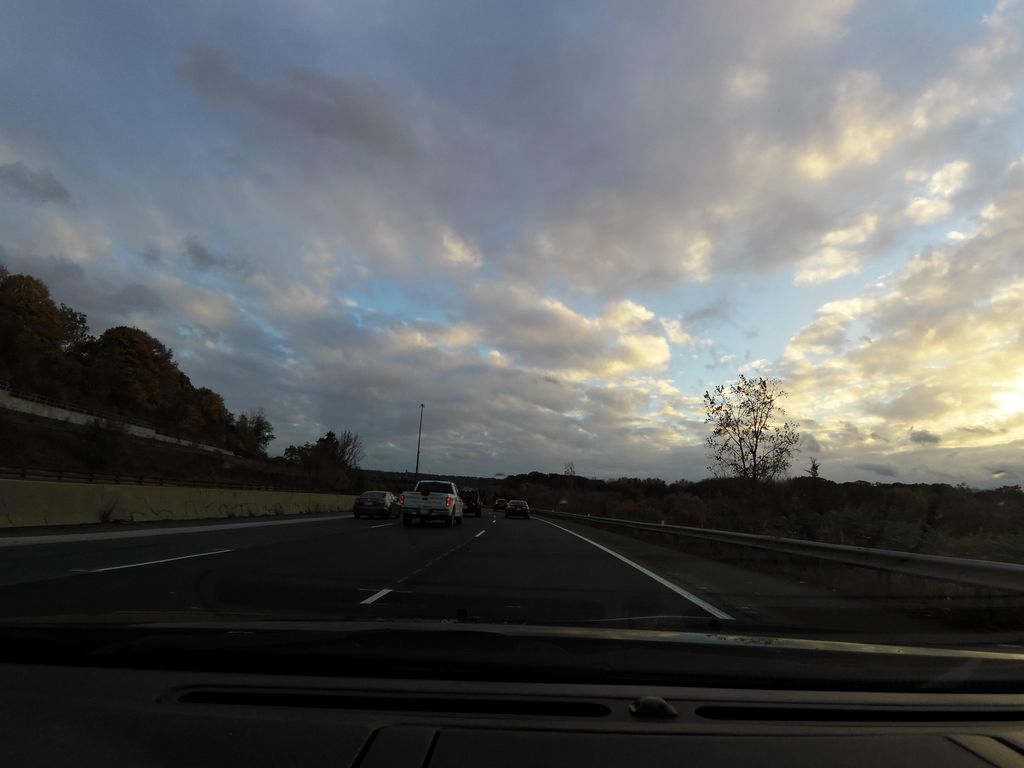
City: hamilton